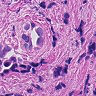
Metastatic tissue present: yes